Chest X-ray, AP view. Patient: 24 years old, sex M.
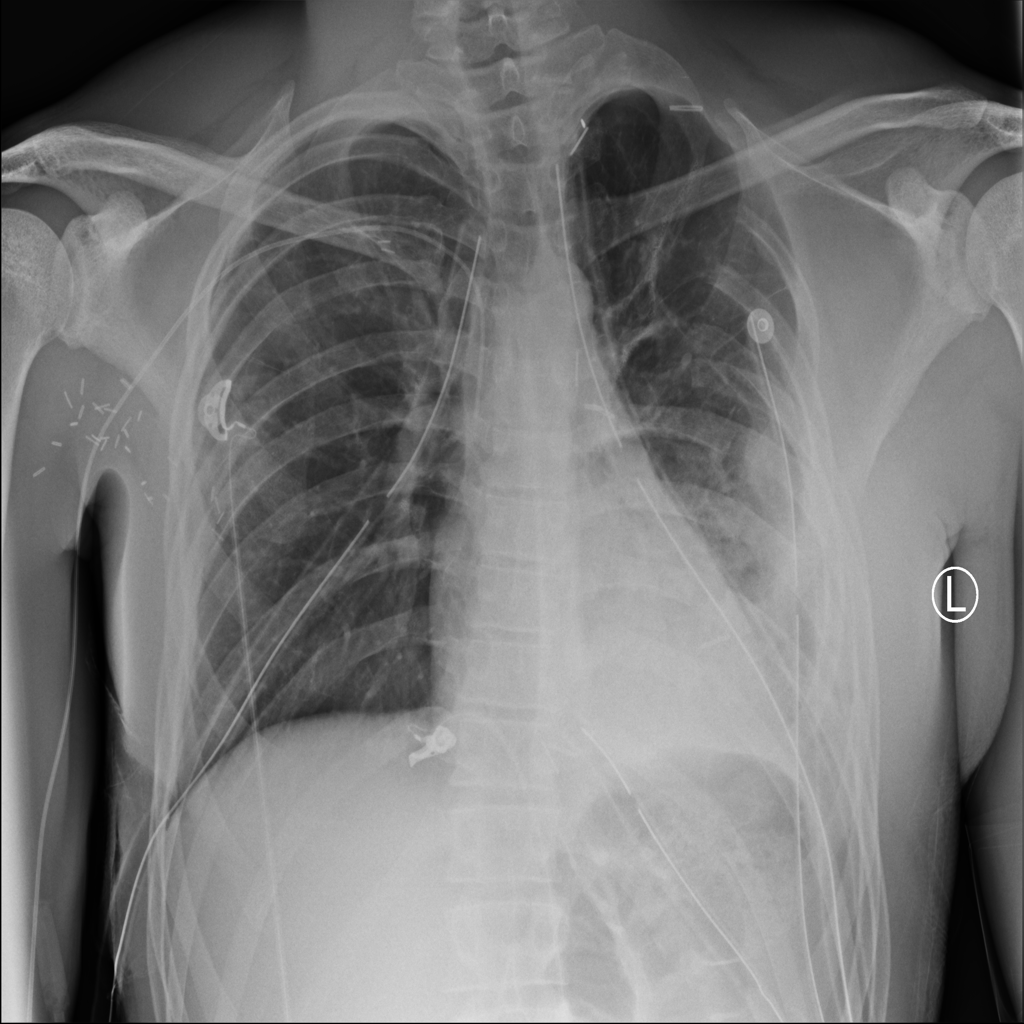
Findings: No Finding